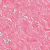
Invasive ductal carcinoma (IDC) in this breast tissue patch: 0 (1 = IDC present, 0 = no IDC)